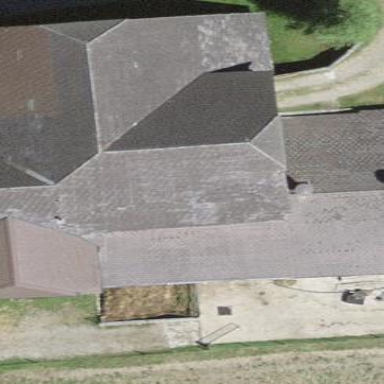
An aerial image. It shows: Farm building.